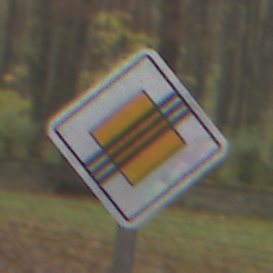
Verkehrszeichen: EndeVorfahrtsstrasse
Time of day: MorningAfternoon
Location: Outdoor (Nature)
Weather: Overcast
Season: Autumn
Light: Natural